Interaction volume radius: 5 \u00c5
Interaction volume height: 20 \u00c5
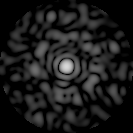
Disorder parameter: 0.8748